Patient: sex M, age 75
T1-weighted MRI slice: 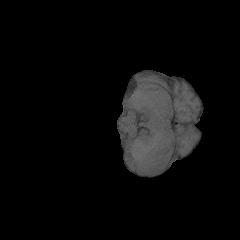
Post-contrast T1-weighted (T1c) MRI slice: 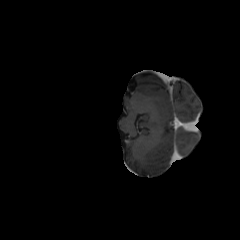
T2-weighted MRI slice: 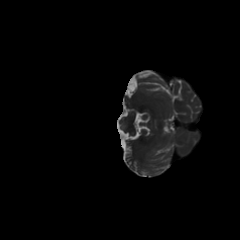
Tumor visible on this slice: no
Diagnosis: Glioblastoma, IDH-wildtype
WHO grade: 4